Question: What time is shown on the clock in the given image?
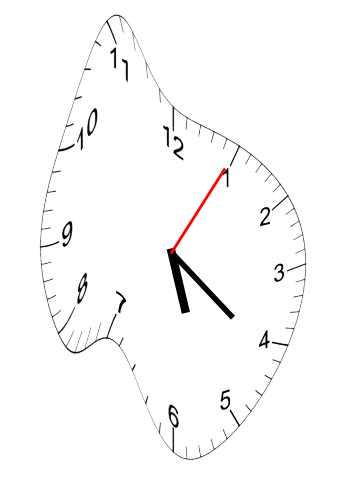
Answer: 05:21:05